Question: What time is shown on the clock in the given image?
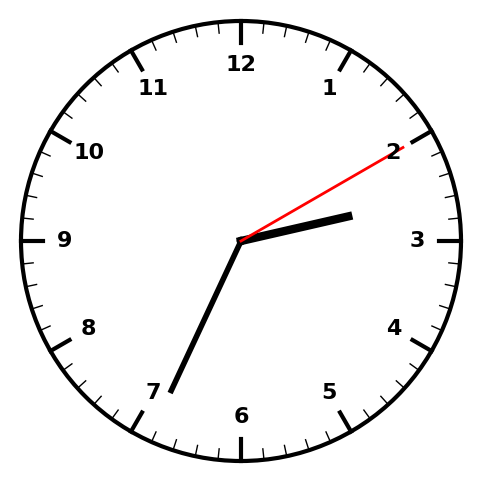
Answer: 02:34:10